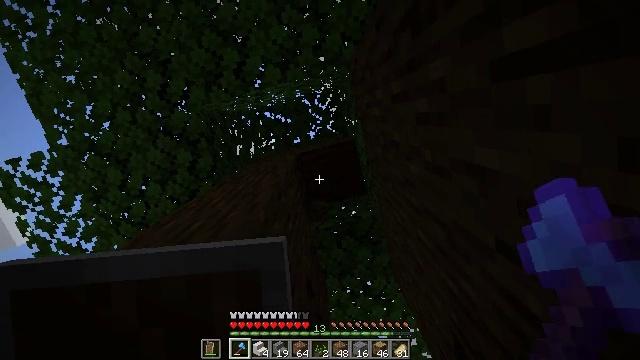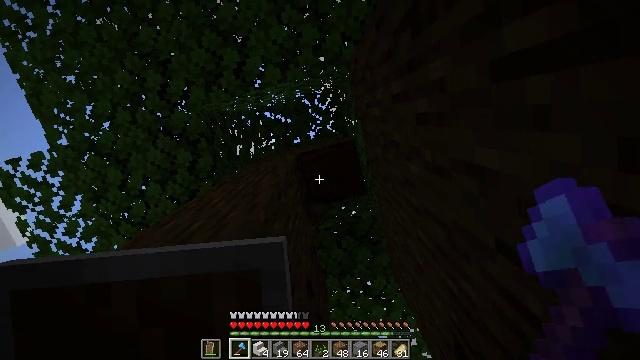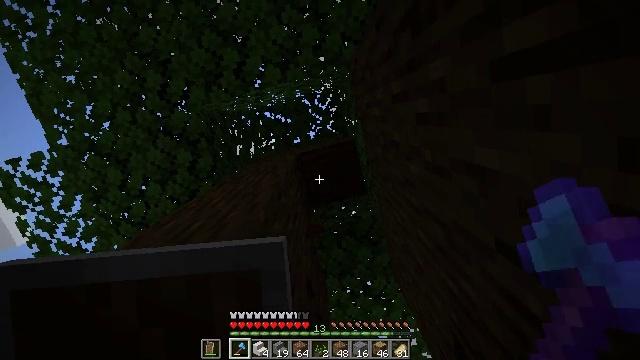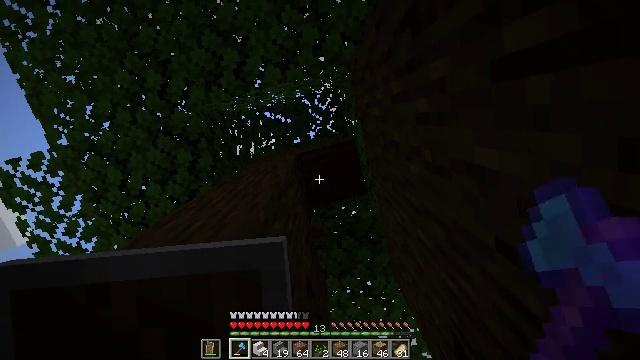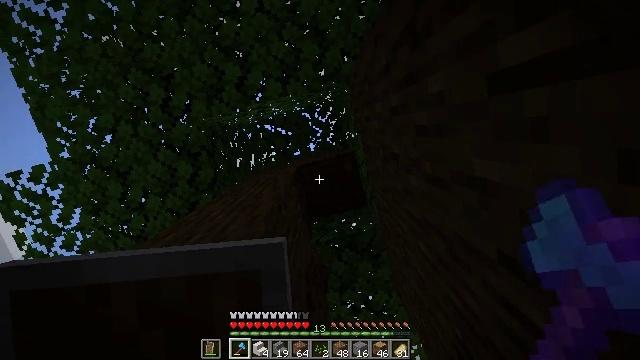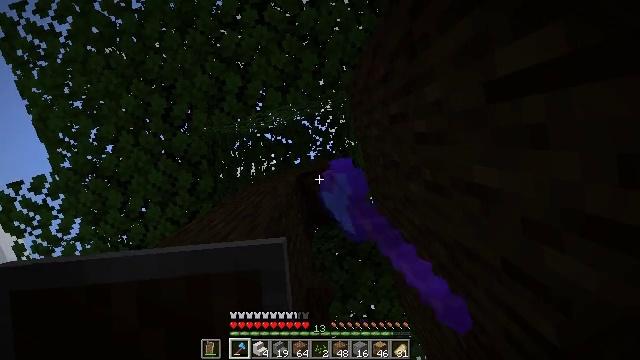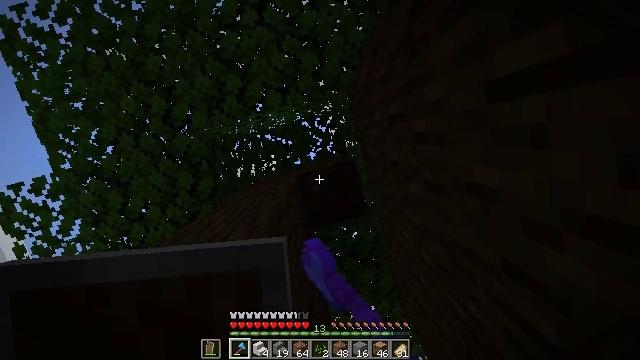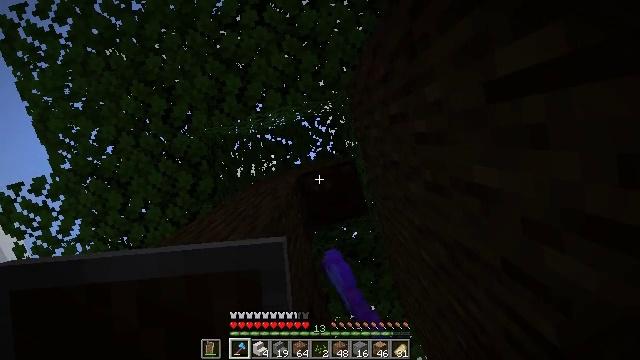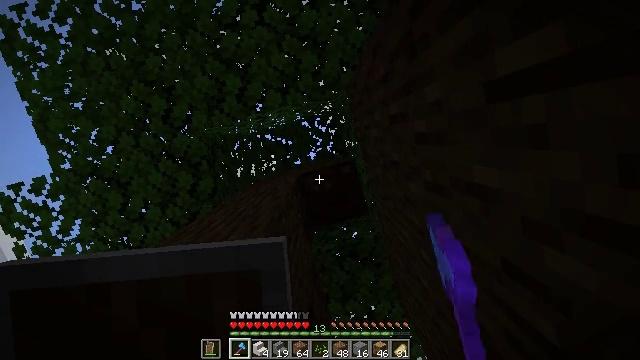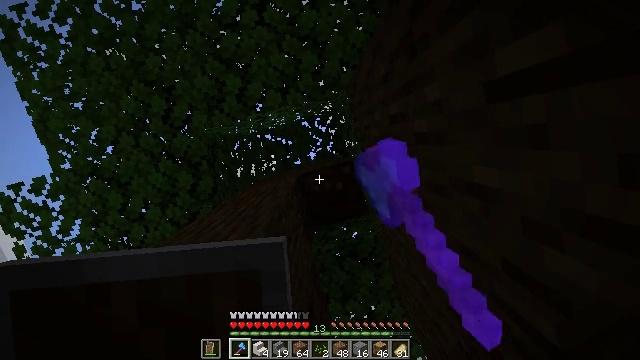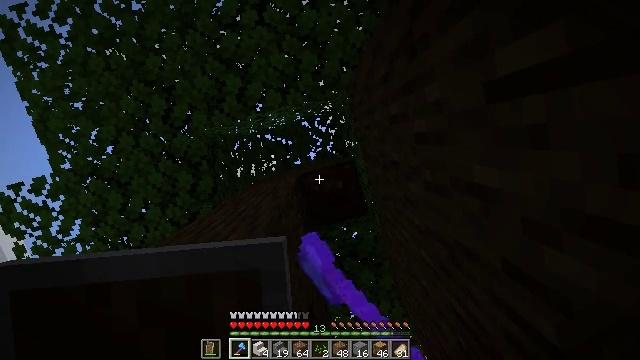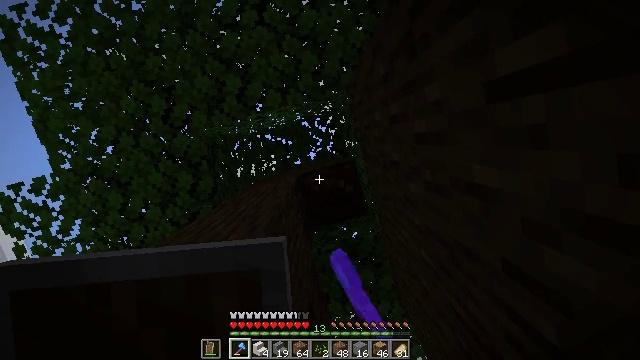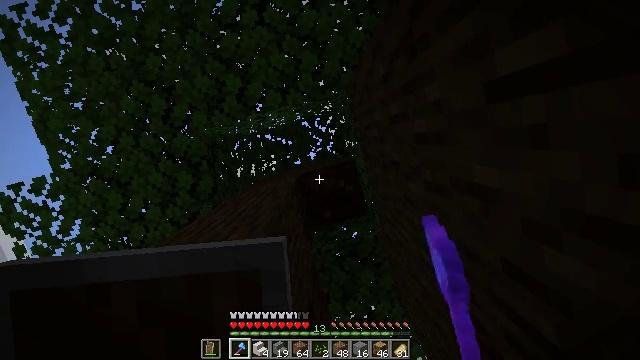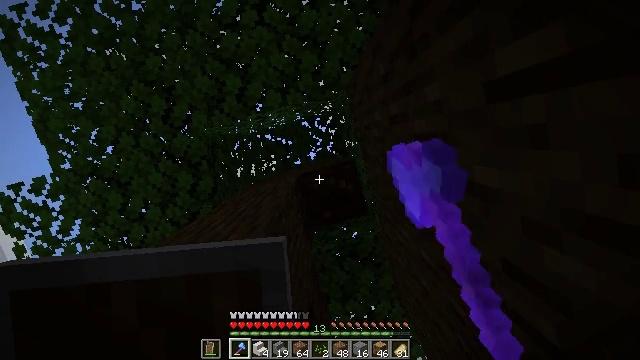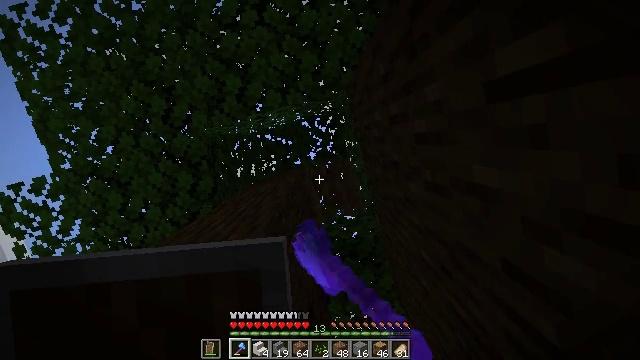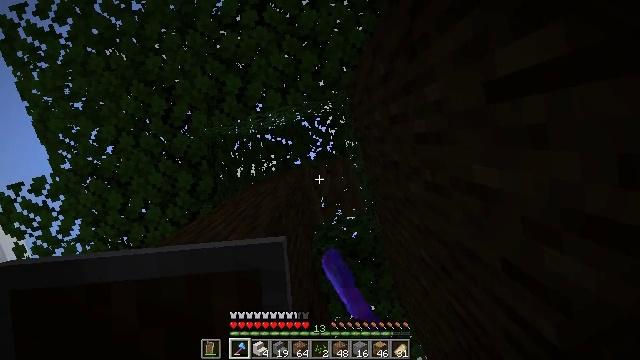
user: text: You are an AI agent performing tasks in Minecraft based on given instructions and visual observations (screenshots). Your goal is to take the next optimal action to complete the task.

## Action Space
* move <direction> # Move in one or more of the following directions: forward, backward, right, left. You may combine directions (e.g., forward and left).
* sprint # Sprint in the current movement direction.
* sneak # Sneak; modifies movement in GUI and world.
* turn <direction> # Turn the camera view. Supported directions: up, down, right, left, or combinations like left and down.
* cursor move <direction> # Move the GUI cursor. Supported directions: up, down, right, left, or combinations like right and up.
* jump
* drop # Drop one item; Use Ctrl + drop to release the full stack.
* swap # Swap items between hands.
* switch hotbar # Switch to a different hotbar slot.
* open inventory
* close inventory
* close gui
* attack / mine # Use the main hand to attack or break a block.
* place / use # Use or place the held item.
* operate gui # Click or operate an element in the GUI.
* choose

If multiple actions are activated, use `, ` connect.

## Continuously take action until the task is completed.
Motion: motion action
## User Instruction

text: Collect dark oak log for building.
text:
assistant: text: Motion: attack / mine
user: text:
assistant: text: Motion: attack / mine
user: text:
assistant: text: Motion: attack / mine
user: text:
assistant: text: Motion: turn up, attack / mine
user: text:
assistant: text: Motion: turn up, attack / mine
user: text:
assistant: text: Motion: attack / mine
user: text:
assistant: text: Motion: attack / mine
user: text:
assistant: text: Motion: attack / mine
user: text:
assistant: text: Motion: attack / mine
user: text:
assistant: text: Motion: attack / mine
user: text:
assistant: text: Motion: attack / mine
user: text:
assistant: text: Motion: attack / mine
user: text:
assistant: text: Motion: attack / mine
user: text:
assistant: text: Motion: attack / mine
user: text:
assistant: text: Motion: attack / mine
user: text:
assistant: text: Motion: attack / mine
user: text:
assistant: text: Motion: attack / mine
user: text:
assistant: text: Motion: attack / mine
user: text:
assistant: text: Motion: attack / mine
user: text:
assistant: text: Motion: attack / mine
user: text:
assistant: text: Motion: turn down, attack / mine
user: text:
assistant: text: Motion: turn left and down, attack / mine
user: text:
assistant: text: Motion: turn left and down, attack / mine
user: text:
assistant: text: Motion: turn left and down, attack / mine
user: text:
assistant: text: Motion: attack / mine
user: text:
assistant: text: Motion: attack / mine
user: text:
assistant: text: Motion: attack / mine
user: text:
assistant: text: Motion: attack / mine
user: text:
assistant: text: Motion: attack / mine
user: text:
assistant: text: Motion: attack / mine